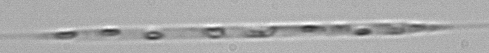
Label: Rhizosolenia